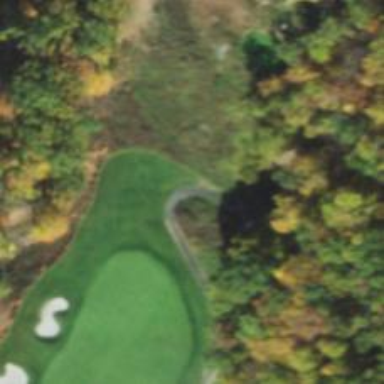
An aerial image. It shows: Path for both road and golf.